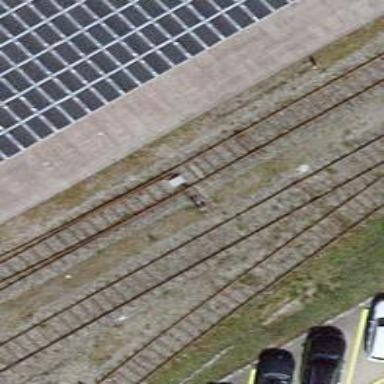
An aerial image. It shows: Railway switch.